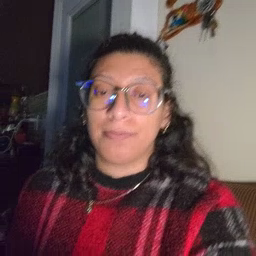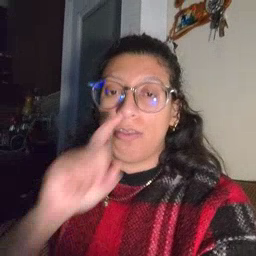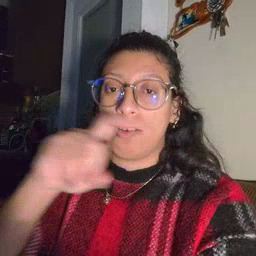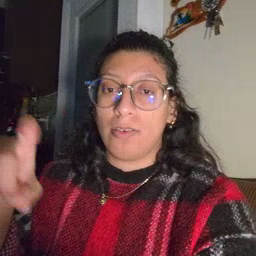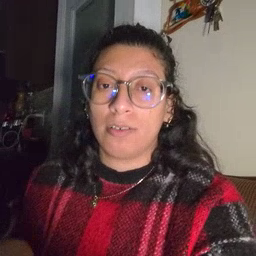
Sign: closet